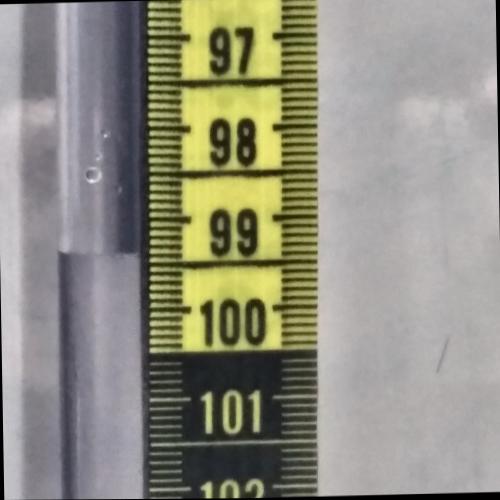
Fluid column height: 99.4 cm